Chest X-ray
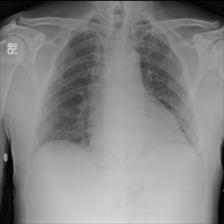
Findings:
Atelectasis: negative
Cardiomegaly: negative
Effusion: negative
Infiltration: negative
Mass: negative
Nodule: negative
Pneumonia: negative
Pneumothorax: negative
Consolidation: negative
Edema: negative
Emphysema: negative
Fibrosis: negative
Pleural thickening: negative
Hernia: negative